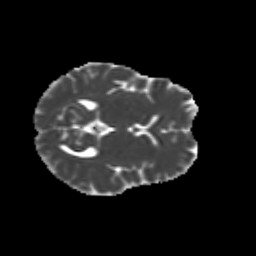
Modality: MD
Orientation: axial
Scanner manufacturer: siemens
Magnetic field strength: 3 T
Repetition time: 9.2 s
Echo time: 0.084 s